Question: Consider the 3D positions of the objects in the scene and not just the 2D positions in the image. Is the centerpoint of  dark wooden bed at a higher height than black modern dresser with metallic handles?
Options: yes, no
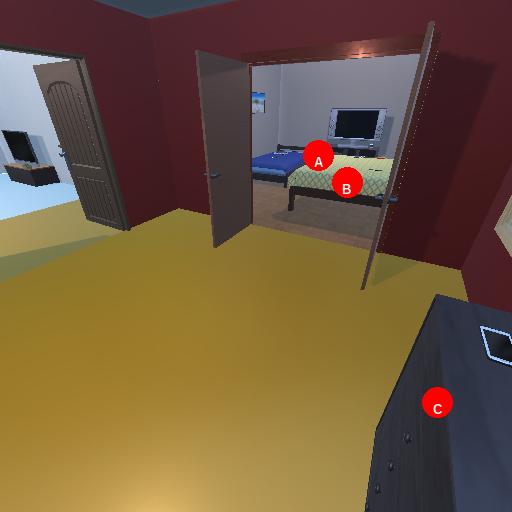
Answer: yes